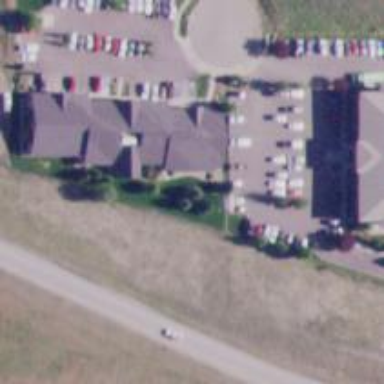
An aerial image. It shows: Healthcare clinic.